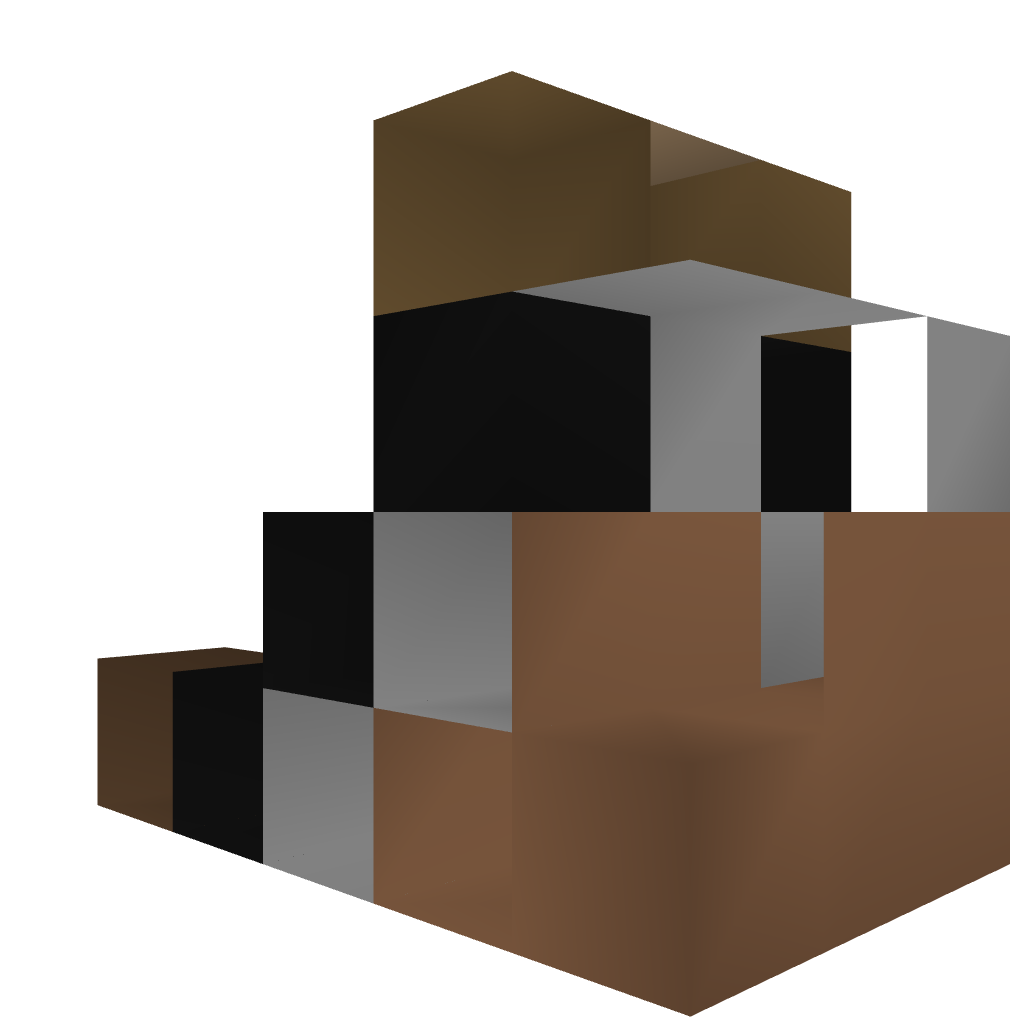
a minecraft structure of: Bongos!!!